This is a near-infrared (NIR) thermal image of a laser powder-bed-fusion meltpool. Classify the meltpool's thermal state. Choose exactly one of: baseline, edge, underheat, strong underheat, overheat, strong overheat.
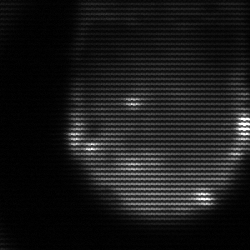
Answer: edge